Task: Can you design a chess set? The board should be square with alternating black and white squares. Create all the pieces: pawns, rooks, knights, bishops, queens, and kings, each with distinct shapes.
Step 3599:
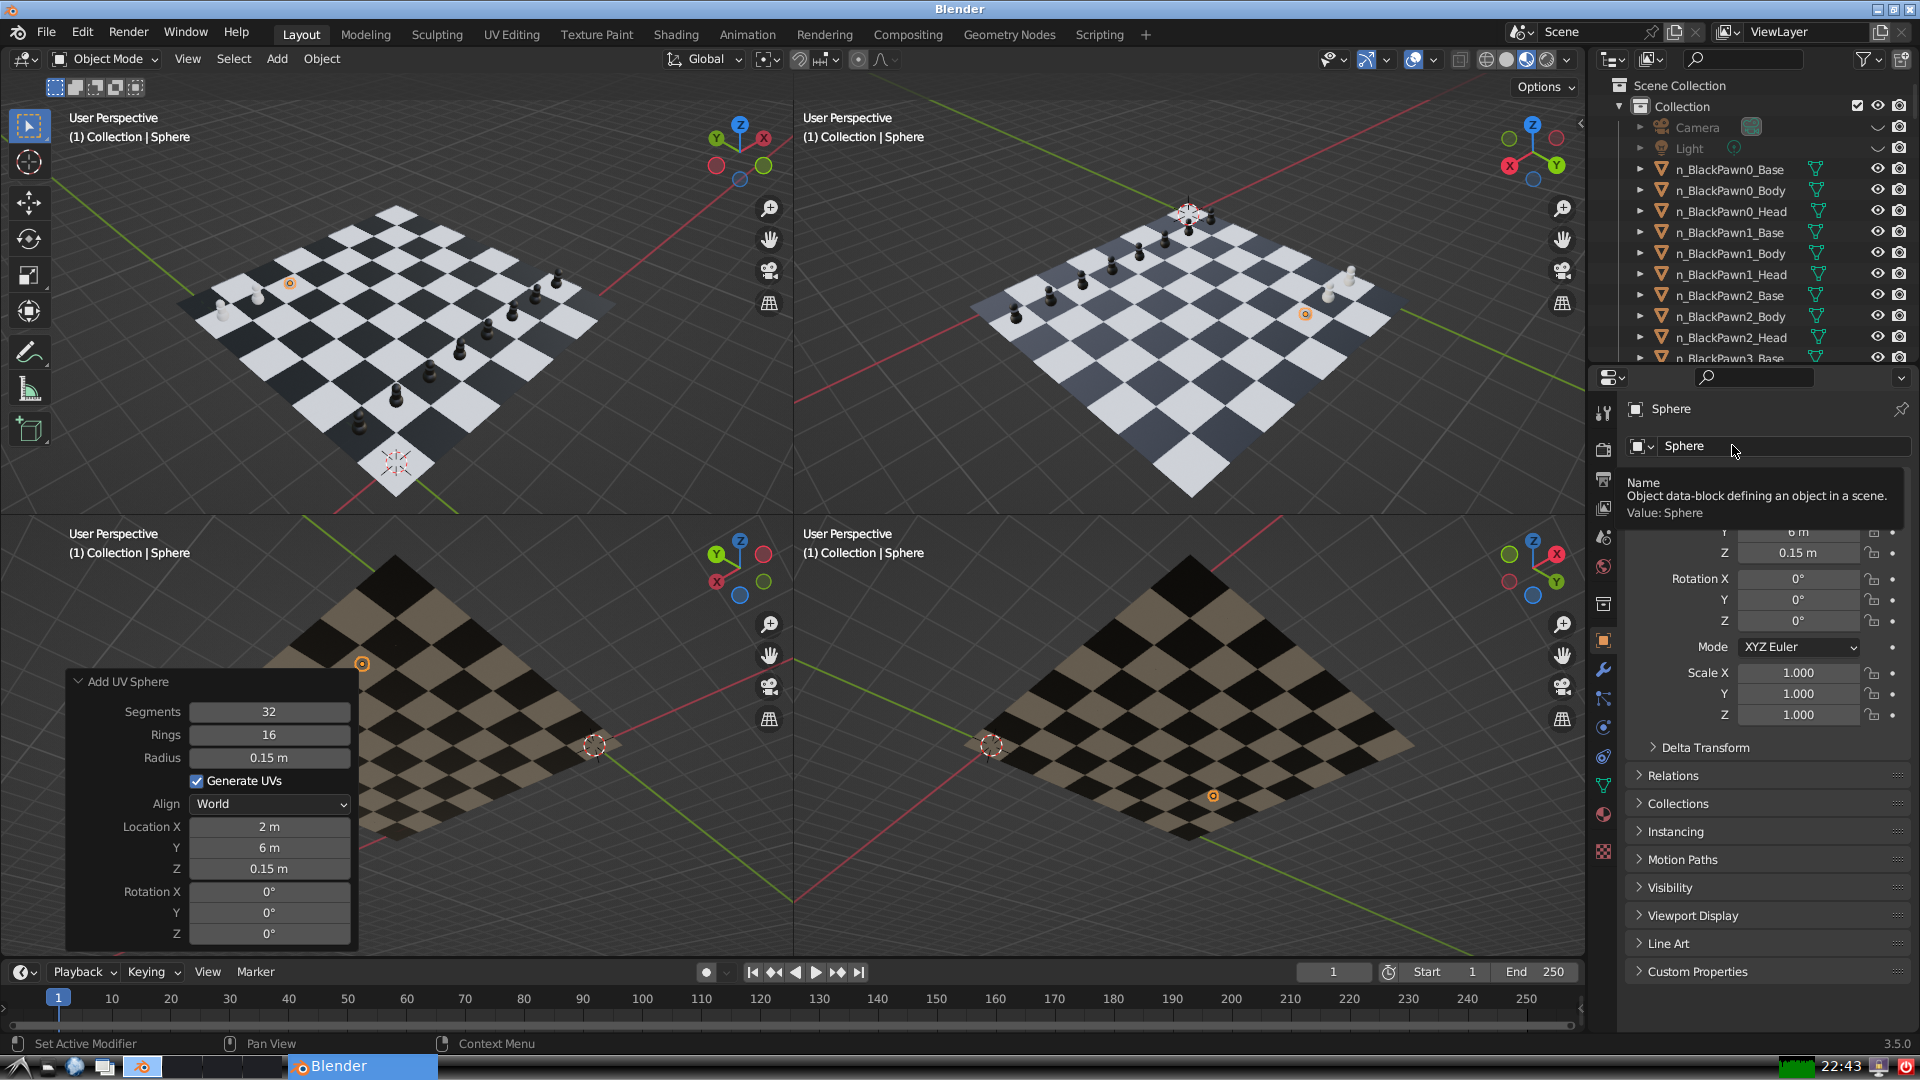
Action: click: no